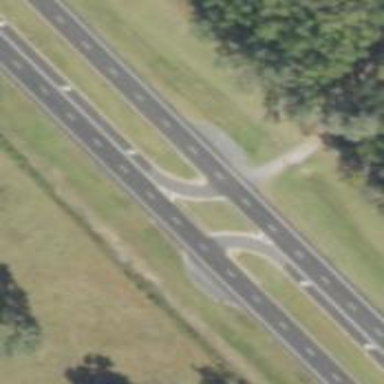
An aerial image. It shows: Trunk link highway.